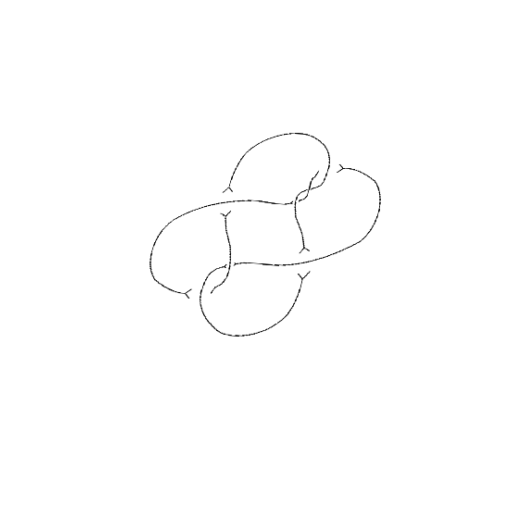
Crossing number: 7